Question: Does anyone know how to open the Settings>About Phone>Status activity programmatically?
Thanks!
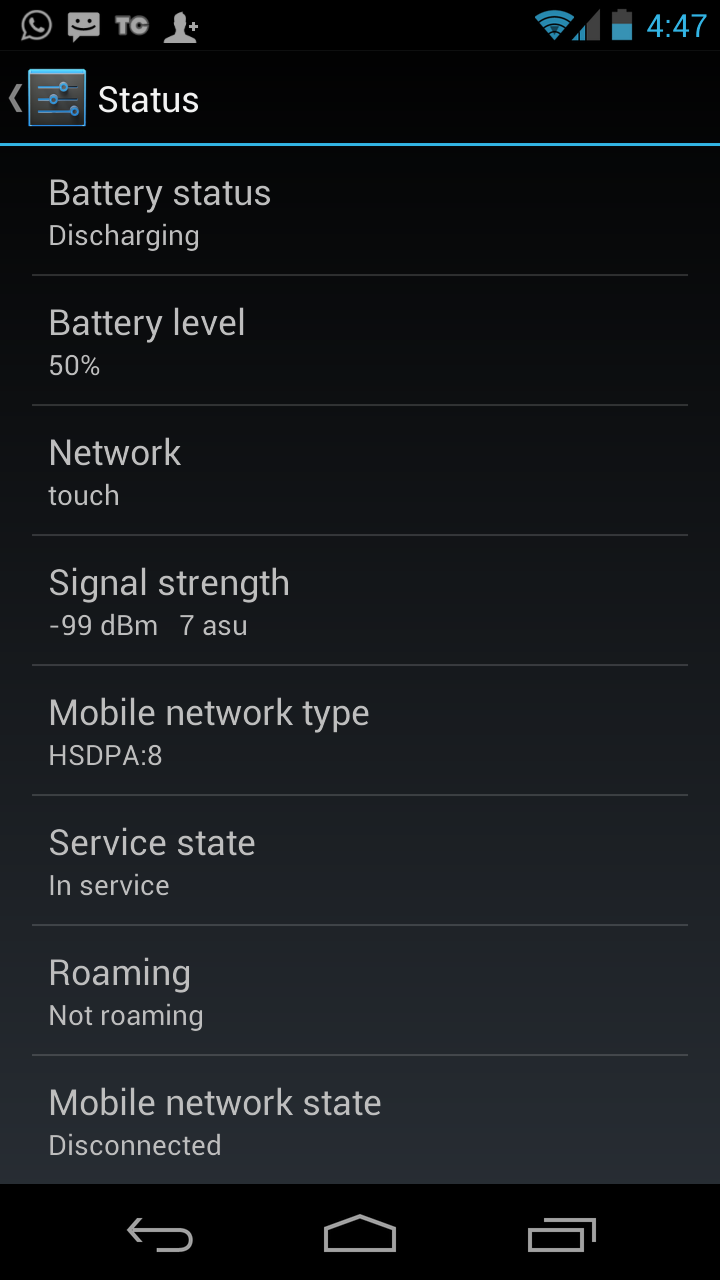
Answer: create an intent, set classname/classpath using bellow values and start intent
Intent { act=android.intent.action.MAIN cmp=com.android.settings/.deviceinfo.Status }